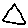
Label: triangle